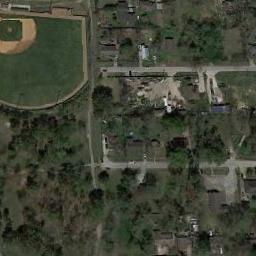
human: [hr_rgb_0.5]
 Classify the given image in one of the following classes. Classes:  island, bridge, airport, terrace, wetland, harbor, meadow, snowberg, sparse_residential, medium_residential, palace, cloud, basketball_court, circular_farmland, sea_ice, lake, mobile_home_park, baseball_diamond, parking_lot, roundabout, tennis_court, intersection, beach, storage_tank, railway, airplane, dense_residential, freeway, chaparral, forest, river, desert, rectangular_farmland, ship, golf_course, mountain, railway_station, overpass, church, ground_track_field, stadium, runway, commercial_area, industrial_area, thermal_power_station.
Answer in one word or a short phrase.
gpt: baseball_diamond